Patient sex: F
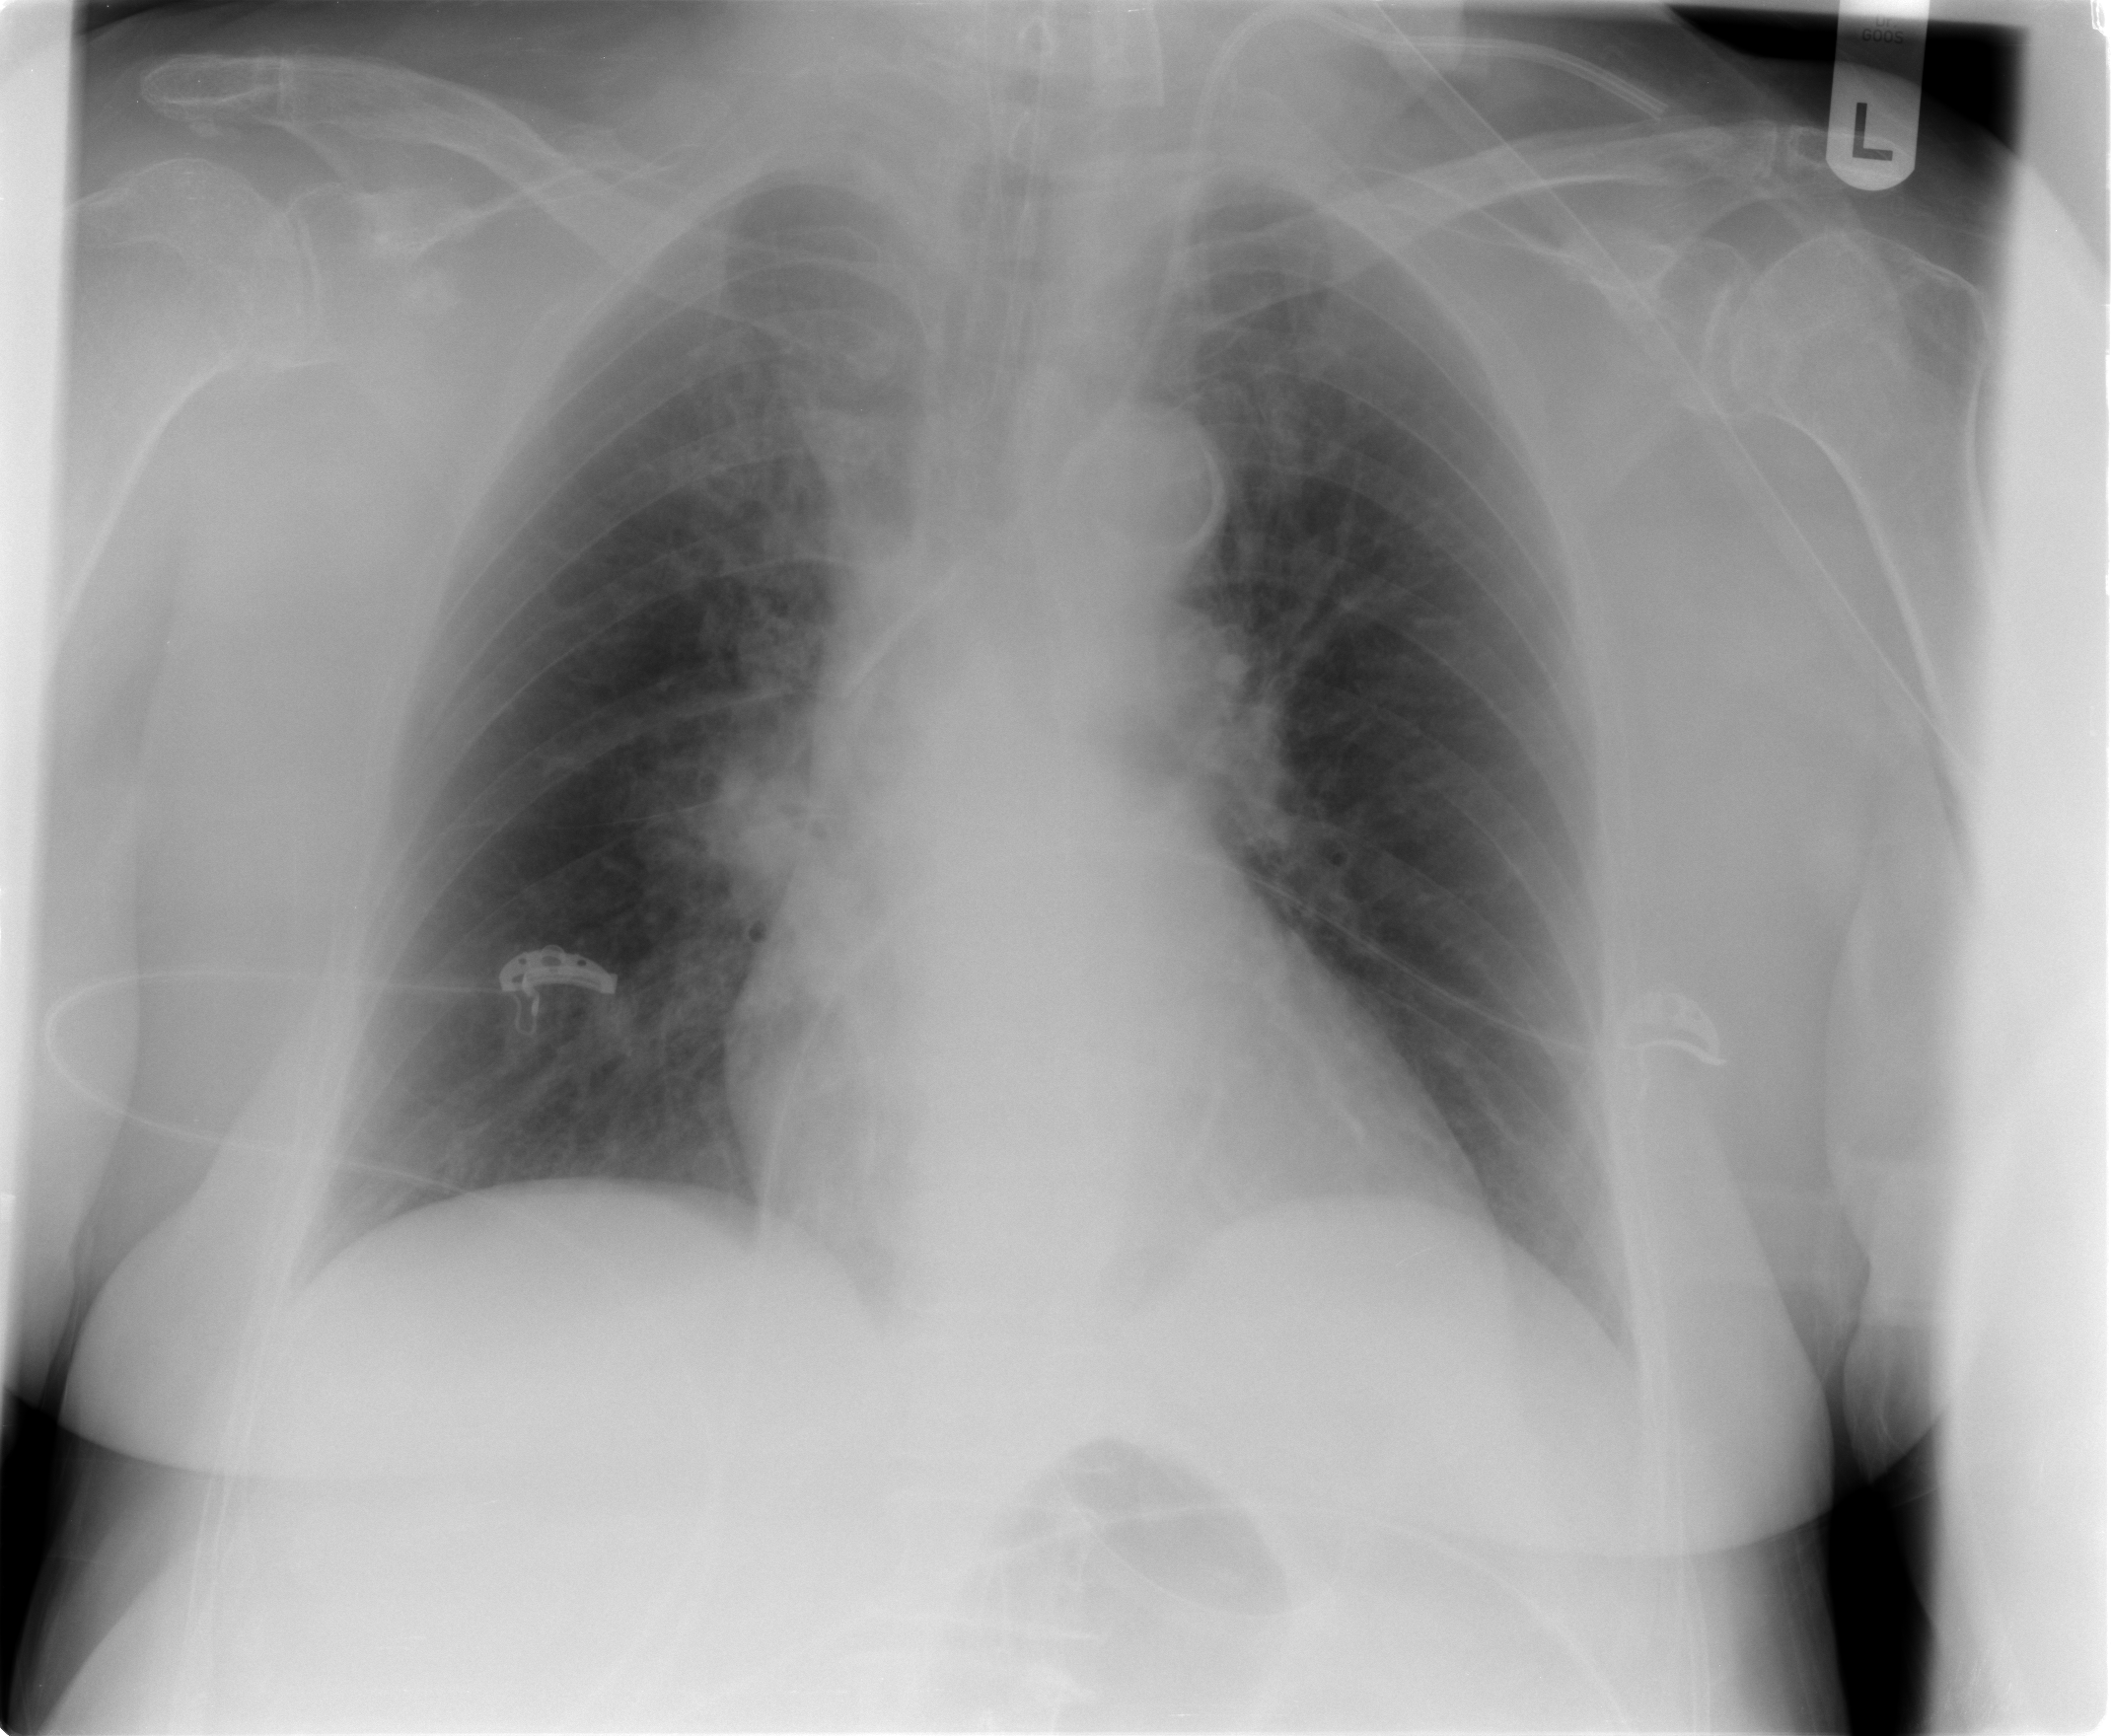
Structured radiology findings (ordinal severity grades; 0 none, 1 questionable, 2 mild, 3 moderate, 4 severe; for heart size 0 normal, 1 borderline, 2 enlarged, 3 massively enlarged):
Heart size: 2
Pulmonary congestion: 1
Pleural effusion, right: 0
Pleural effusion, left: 0
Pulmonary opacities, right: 0
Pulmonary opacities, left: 0
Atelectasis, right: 0
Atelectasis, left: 0